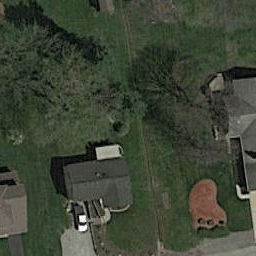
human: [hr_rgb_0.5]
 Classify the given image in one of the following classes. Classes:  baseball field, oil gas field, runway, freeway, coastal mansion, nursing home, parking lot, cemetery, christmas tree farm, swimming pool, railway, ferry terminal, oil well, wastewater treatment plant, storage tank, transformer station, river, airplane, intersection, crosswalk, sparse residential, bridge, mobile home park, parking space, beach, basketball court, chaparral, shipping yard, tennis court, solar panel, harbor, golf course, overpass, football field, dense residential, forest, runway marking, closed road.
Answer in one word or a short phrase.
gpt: sparse residential